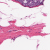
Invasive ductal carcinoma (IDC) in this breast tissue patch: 0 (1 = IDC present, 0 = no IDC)